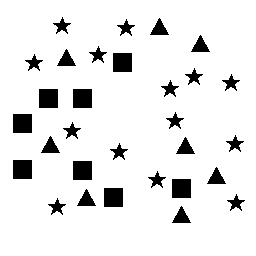
Squares: 8
Triangles: 8
Stars: 14
Total shapes: 30